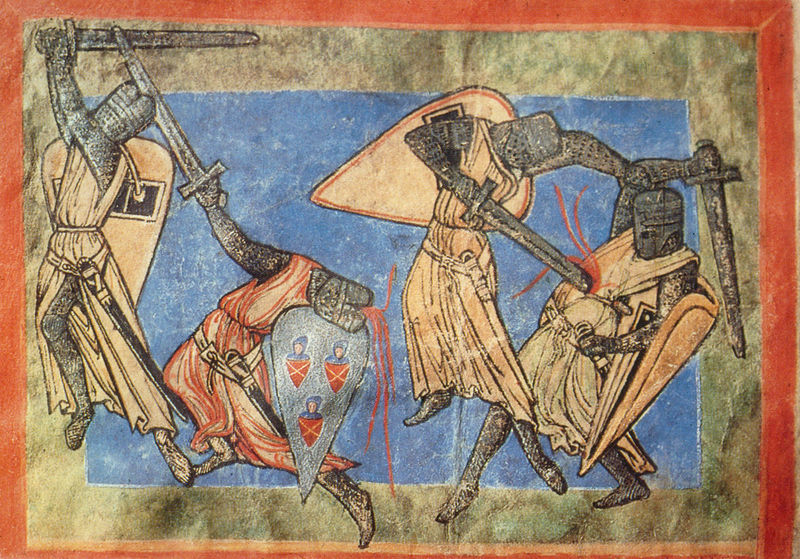
Titel: Speculum virginum
Institution: Köln, Historisches Archiv
Schlagwörter: blau, kampf, kämpfer, gelb, bunt, schwarz, zeichnung, gürtel, rot, rahmen, tod, farbig, schlacht, scheide, schild, blut, comic, stich, schwert, schwerter, waffen, helm, ritter, rüstung, wappen, helme, mittelalter, töten, erstechen, schilde, waffenrock, kettenhemd, schwertscheide, comoc, topfhelm